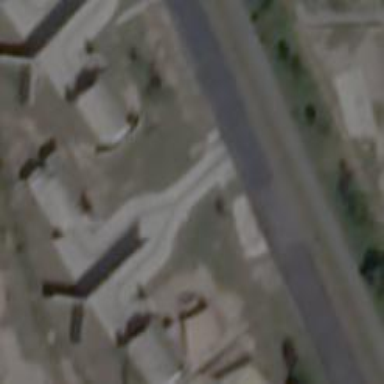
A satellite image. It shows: View of taxiway at the airport.